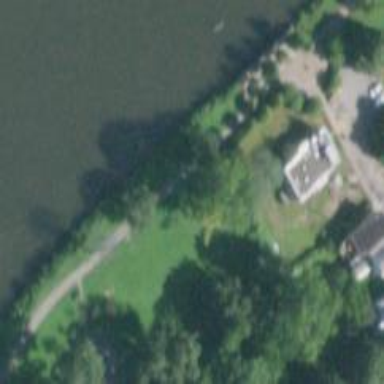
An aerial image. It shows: Pumping station.